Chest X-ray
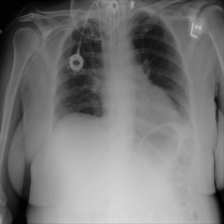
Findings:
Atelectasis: negative
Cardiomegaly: negative
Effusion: negative
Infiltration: negative
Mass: negative
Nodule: negative
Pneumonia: negative
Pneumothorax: negative
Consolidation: negative
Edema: negative
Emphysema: negative
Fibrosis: negative
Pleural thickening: negative
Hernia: negative